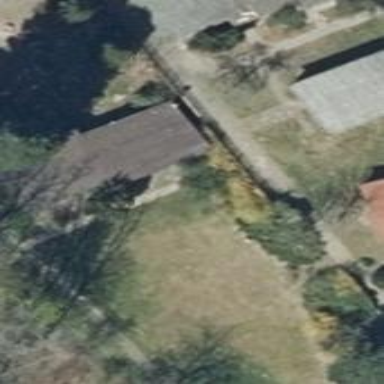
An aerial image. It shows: Bungalow-style building.